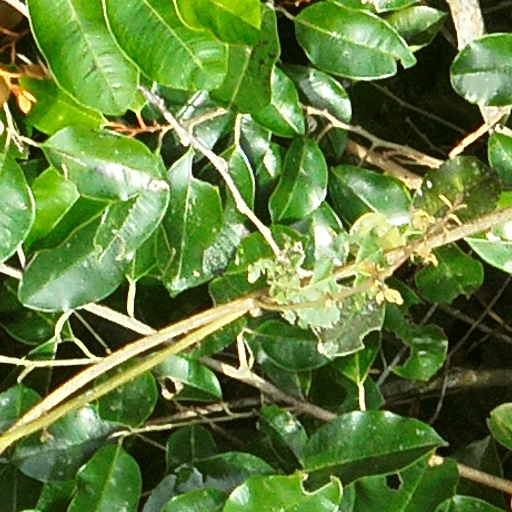
Species: Chrysophyllum cainito
GBIF accepted scientific name: Chrysophyllum cainito
Crown area (m\u00b2): 177.516